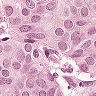
Metastatic tissue present: yes